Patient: sex F, age 71
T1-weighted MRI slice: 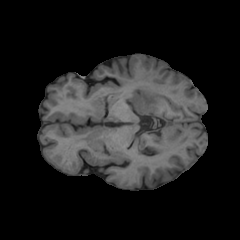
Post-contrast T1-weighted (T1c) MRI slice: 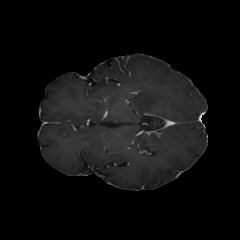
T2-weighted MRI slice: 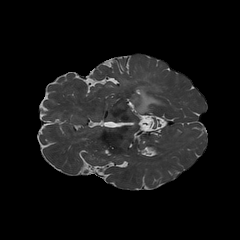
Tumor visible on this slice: yes
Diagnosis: Astrocytoma, IDH-mutant
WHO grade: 2